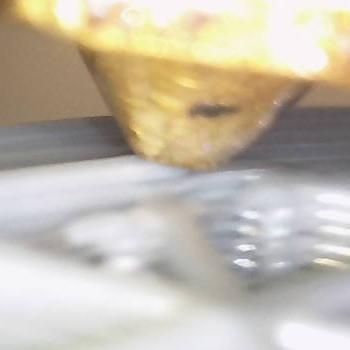
Flow rate: 100%